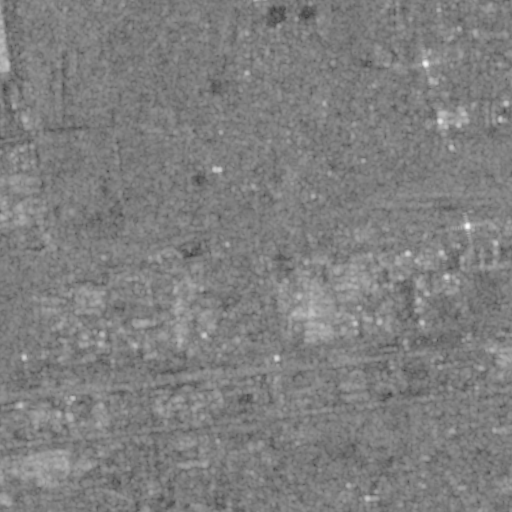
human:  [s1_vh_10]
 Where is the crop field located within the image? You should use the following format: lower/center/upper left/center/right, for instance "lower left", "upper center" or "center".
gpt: The crop field is located in the upper right of the image.
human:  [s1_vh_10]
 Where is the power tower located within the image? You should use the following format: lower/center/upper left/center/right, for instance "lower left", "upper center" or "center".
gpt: The power tower is located in the right of the image.
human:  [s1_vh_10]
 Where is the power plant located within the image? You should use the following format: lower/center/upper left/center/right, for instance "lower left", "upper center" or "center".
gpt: There is no power plant in the image.

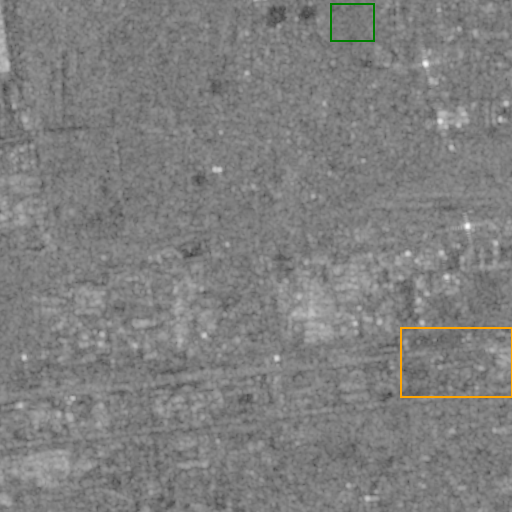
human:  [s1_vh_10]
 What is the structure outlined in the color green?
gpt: The structure outlined in green is a crop field.
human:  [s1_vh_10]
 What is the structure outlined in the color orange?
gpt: The structure outlined in orange is a power plant.
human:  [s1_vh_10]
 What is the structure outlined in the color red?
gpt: There is no red outline.